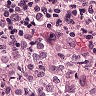
Metastatic tissue present: yes